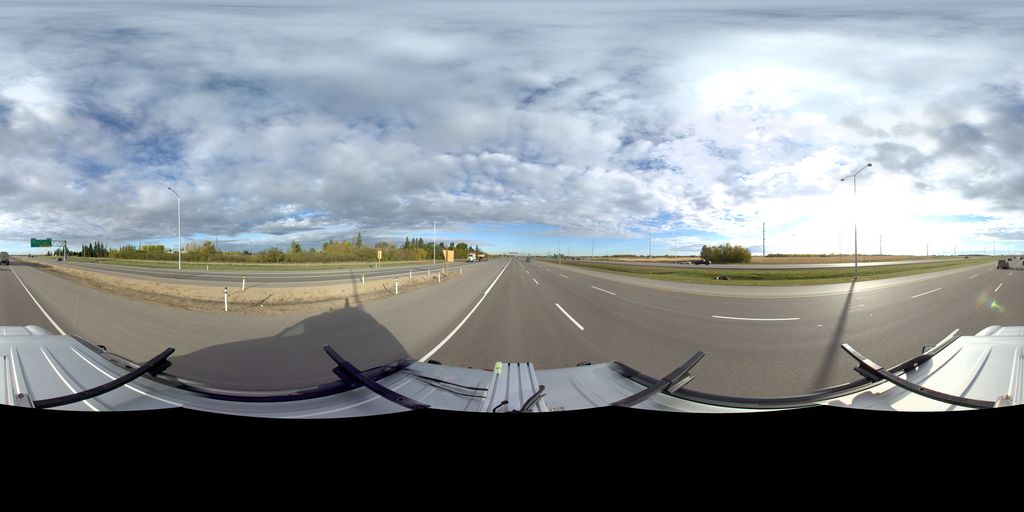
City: edmonton